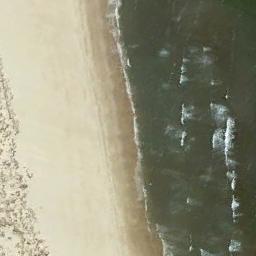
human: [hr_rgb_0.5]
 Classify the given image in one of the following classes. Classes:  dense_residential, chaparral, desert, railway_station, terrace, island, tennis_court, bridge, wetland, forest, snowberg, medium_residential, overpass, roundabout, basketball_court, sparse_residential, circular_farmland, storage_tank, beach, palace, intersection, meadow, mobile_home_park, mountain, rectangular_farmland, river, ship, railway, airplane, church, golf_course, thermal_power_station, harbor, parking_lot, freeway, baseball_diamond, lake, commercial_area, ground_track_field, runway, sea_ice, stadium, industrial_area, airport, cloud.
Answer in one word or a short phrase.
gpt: beach